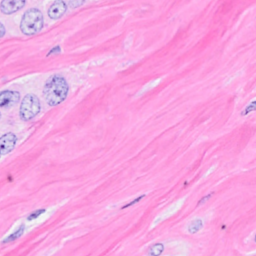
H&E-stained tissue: Breast